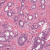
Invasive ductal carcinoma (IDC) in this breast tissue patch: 1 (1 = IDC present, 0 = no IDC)